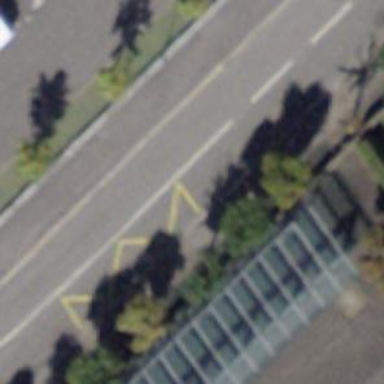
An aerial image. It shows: Tertiary road with asphalt surface and sidewalks on both sides.